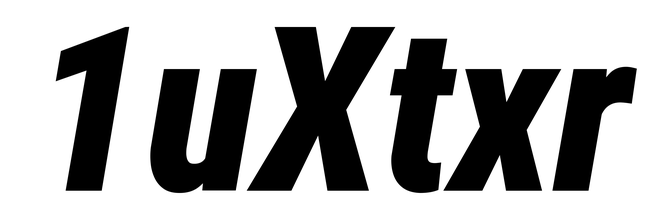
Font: Roboto-Italic_Condensed_Black_Italic